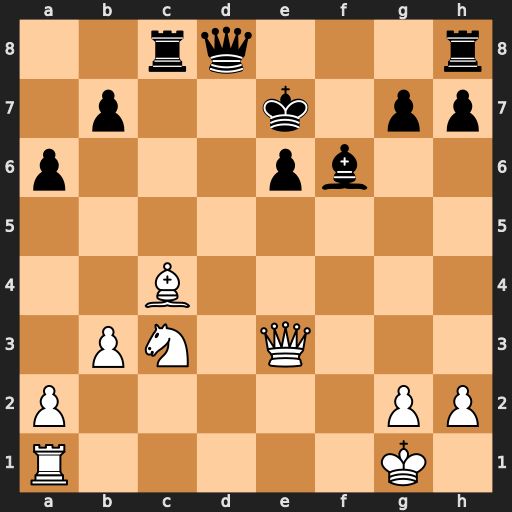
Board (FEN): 2rq3r/1p2k1pp/p3pb2/8/2B5/1PN1Q3/P5PP/R5K1
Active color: w
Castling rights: -
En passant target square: -
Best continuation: Qxe6+ Kf8 Qf7#